Field crop: maize
Growth stage: 2
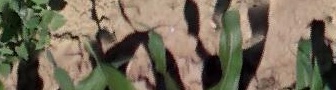
Species: maize